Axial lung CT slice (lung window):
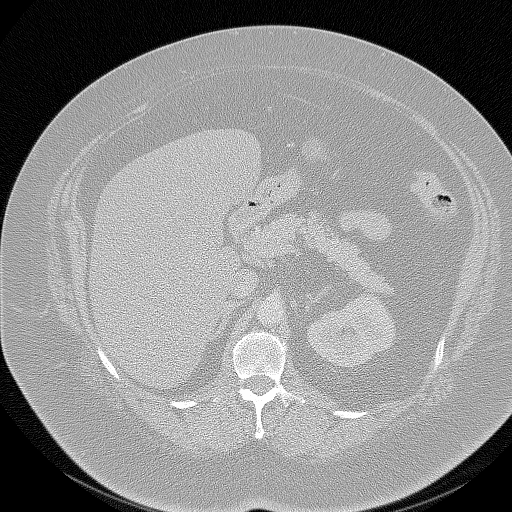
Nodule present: no